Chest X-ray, PA view. Patient: 55 years old, sex M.
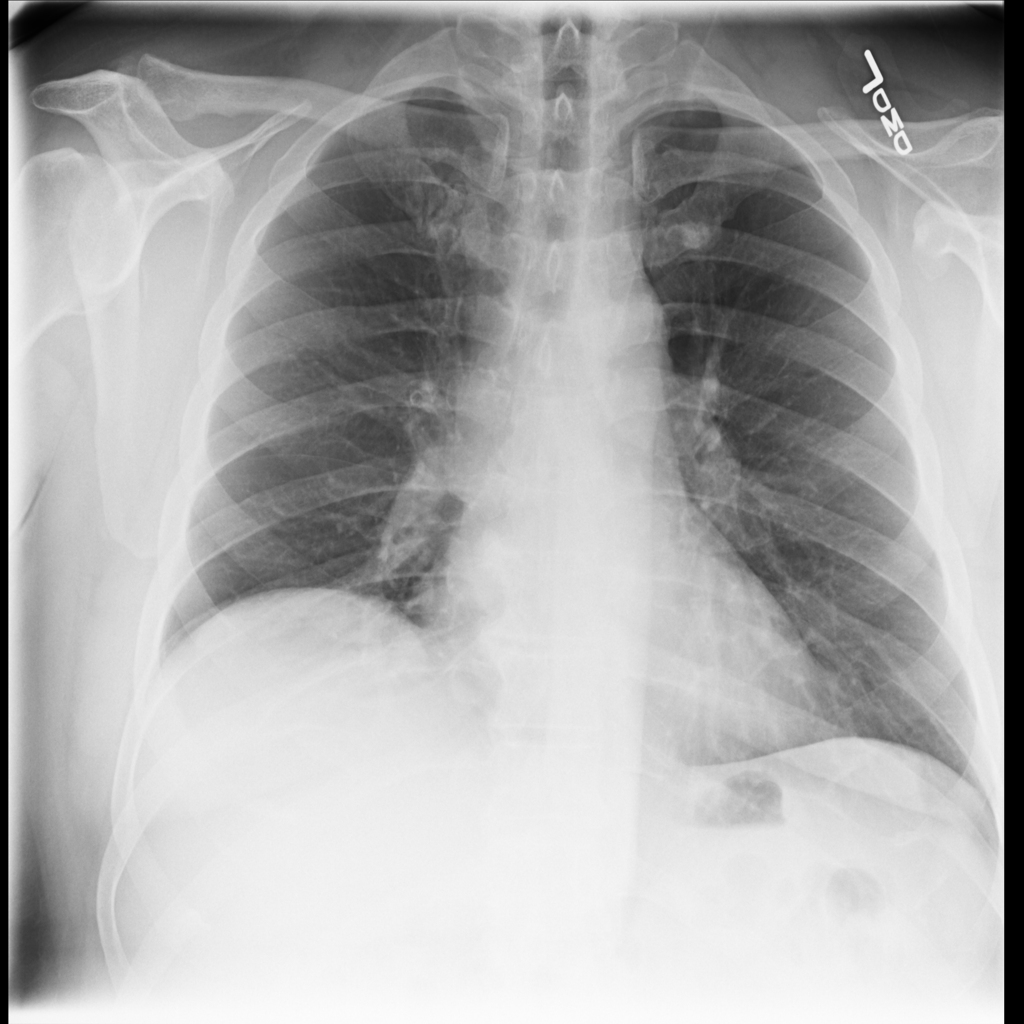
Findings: Nodule